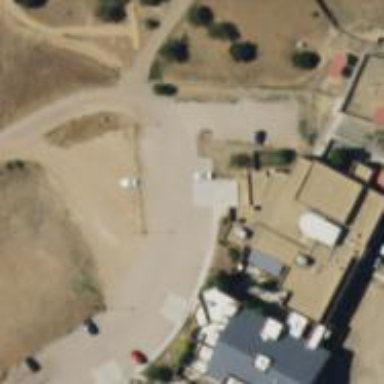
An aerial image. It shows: Animal shelter.